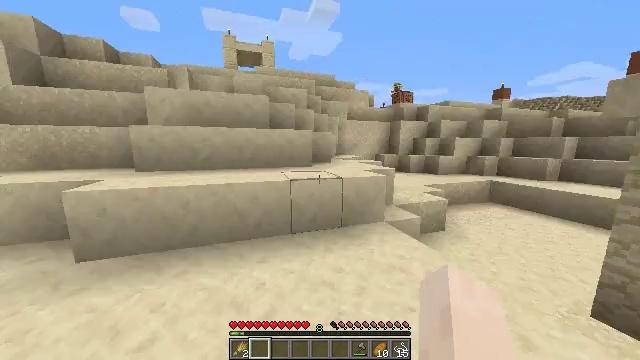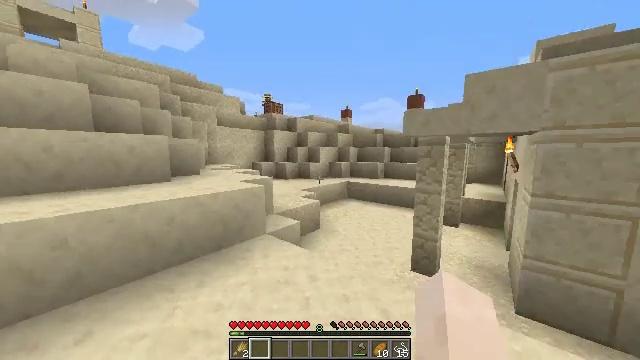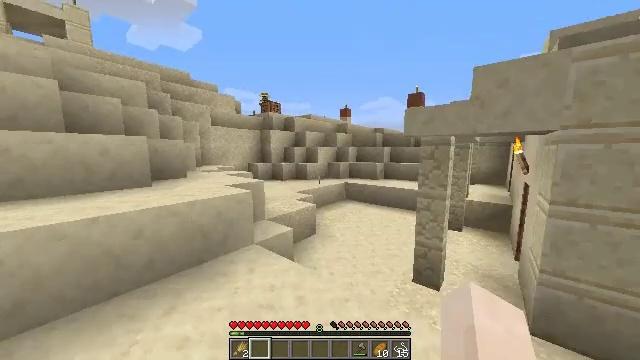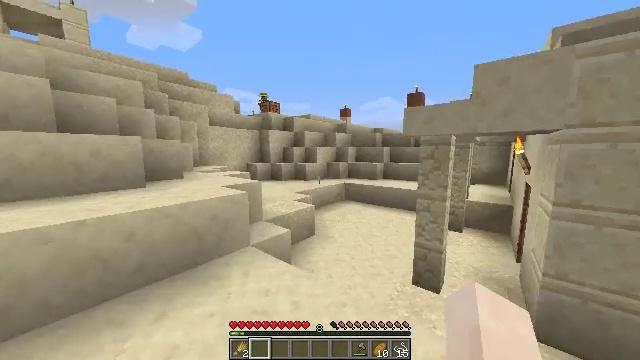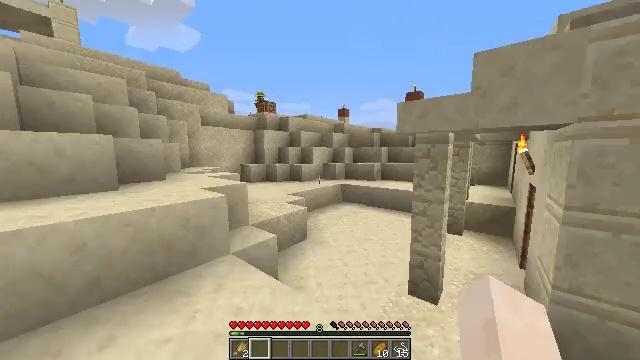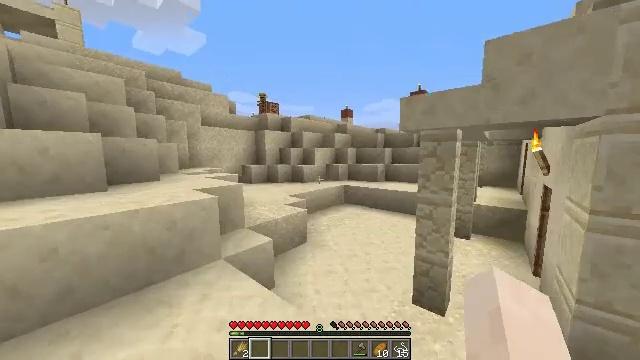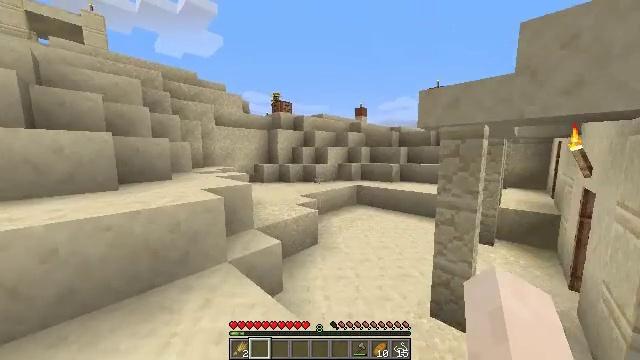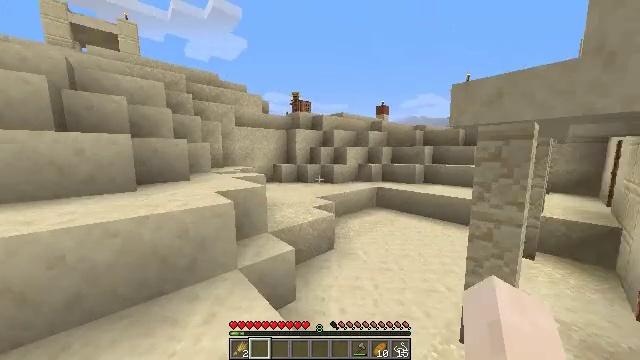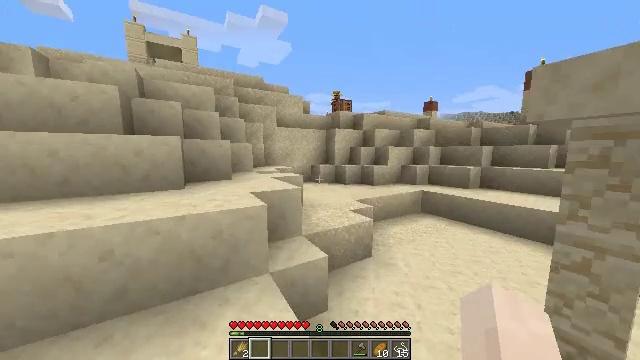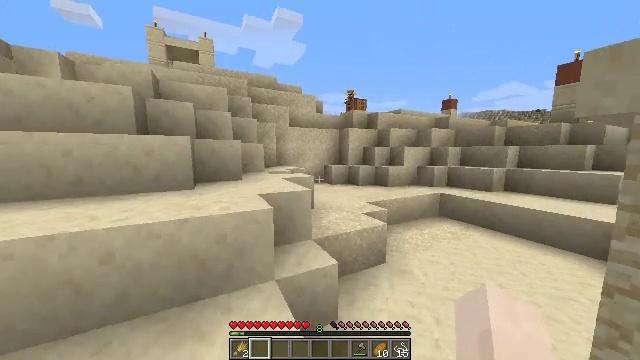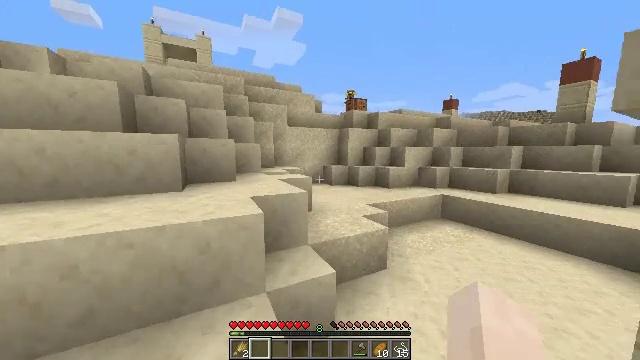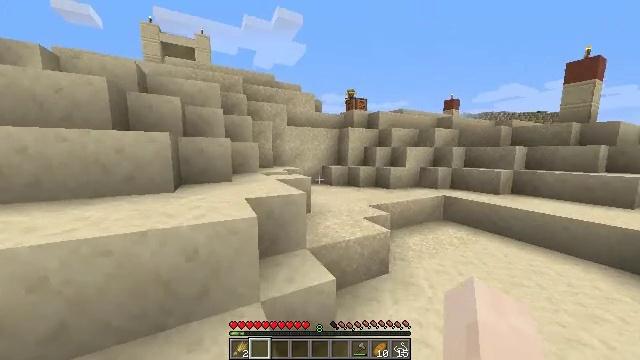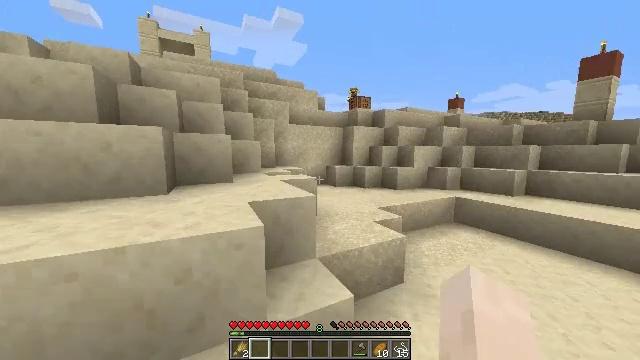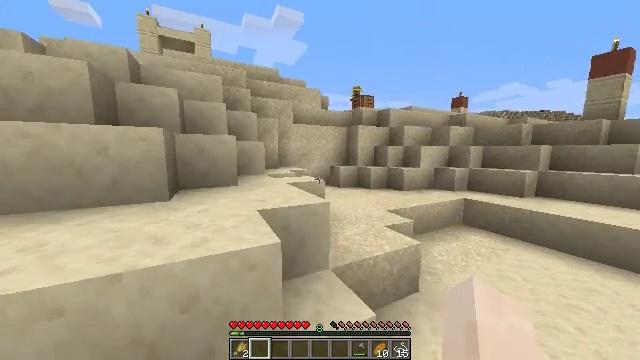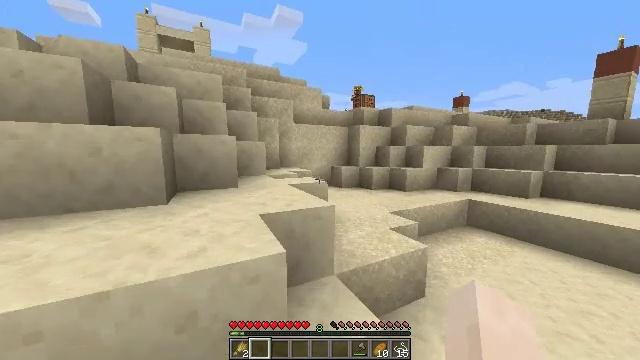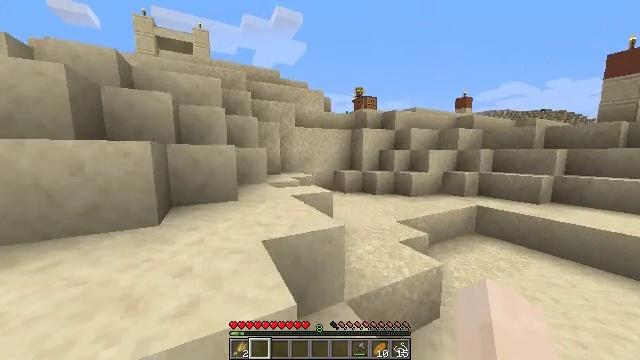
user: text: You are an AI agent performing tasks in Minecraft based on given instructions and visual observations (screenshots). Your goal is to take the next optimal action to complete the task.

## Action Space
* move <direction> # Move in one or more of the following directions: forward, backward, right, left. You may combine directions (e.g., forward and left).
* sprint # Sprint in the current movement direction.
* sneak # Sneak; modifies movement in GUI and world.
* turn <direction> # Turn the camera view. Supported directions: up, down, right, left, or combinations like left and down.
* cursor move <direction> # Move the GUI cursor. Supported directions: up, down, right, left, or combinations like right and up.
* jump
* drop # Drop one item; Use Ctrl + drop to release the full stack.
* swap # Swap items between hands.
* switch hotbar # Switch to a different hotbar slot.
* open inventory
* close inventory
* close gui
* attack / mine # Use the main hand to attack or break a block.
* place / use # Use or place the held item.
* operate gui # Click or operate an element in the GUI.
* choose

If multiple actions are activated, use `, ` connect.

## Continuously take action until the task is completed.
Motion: motion action
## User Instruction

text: Use a furnace to make cooked rabbit.
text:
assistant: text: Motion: move forward and move right, sprint, turn right and up
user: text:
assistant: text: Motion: move forward and move right, sprint
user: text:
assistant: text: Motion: move forward and move right, sprint
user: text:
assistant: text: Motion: move forward and move right, sprint
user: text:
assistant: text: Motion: move forward, sprint, turn left
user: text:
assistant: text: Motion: move forward, sprint, turn left
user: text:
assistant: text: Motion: move forward, sprint, turn left
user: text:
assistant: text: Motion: move forward, sprint, turn left
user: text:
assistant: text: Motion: move forward, sprint, turn left
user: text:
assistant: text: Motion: move forward, sprint
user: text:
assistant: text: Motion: move forward and move left, sprint
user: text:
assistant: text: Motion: move forward and move left, sprint
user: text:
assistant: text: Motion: move forward and move left, sprint
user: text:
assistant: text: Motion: move forward, sprint
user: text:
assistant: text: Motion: move forward, sprint, jump
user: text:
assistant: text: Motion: move forward, sprint, jump
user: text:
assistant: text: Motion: move forward, sprint, jump
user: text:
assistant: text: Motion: move forward, sprint, jump
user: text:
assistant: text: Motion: move forward, sprint, jump
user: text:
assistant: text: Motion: move forward, sprint
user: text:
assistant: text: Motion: move forward, sprint
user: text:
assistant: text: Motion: move forward, sprint
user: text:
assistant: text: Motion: move forward, sprint
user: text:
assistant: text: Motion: move forward and move left, sprint
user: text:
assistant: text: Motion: move forward and move left, sprint
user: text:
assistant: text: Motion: move forward and move left, sprint
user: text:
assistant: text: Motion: move forward, sprint
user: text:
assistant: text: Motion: move forward, sprint
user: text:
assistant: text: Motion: move forward, sprint
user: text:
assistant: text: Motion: move forward, sprint, turn right